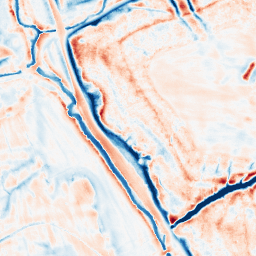
Category: edge_preserving
Decomposition family: bilateral
Decomposition parameters: d: 21
sigma_color: 50
sigma_space: 50
Upsampling method: lanczos
Upsampling parameters: scale: 2
Upsampling scale: 2